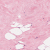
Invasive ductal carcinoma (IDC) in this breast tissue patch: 0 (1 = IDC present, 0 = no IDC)